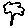
Label: tree